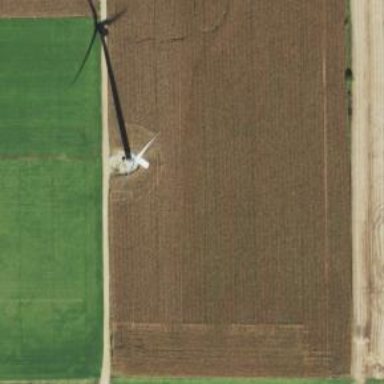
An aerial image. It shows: Wind generator using wind turbines of horizontal axis.